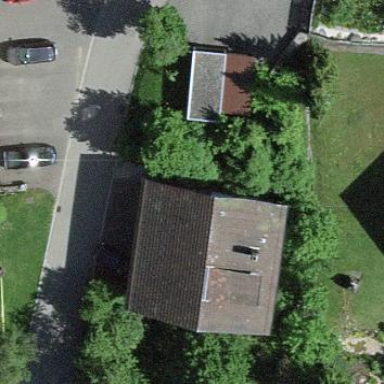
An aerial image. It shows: Residential building.